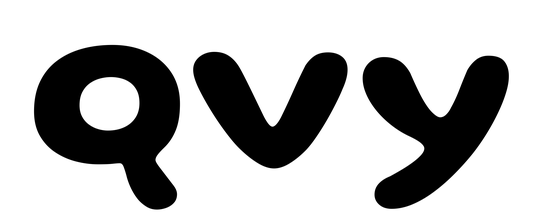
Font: Gluten_SemiBold